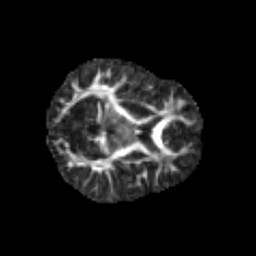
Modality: FA
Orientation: axial
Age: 6
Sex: female
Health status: healthy